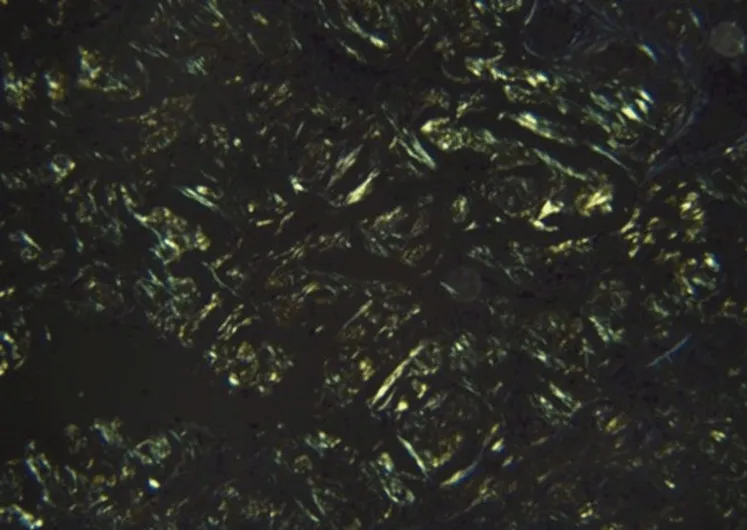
Histopathology image (Congo red stain, 100X magnification). The image shows apple green birefringence on polarization. This staining pattern supports the presence of amyloid.
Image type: pathology (congo_red)